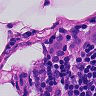
Metastatic tissue present: no